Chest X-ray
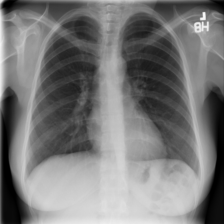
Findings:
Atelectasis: negative
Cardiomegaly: negative
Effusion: negative
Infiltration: negative
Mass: negative
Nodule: negative
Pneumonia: negative
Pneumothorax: negative
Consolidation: negative
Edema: negative
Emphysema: negative
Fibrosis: negative
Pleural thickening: negative
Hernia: negative